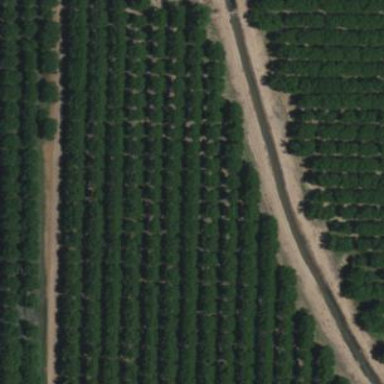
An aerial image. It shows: Orchard.